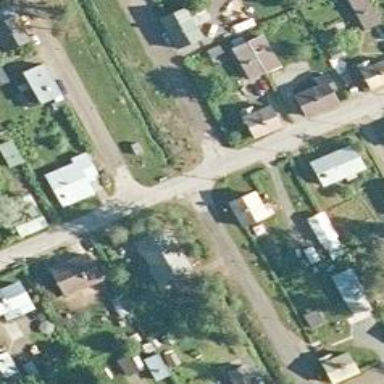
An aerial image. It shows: Residential road.